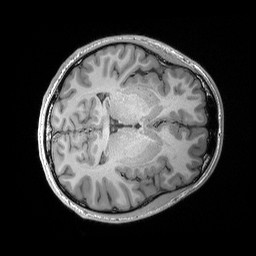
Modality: T1w
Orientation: axial
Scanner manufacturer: siemens
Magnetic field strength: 3 T
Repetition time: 2.25 s
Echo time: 0.00306 s